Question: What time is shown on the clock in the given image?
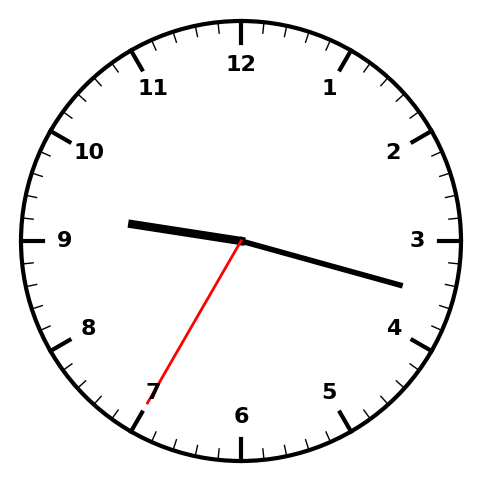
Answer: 09:17:35